Question: I'm trying to evaluate the value of a constant expression. In the debugger I can see the value:

but how do I get at it in code?
The expression is of the form:
'''
x => x.ListPropery[5].ChildProperty
'''
I'm walking down the expression to convert it into a string, but I've got stuck at the indexer part.
The indexer creates a 'MethodCallExpression' on 'IList<>' to 'get_Item', I can then work my way into the arguments to get at a constant expression which was generated like this:
'''
for(var i = 0; i < list.Count; i++)
{
var j = i;
Expression<Func<IList<TValue>, TValue>> indexer = xs => xs[j];
'''
Update:
'''
(exp.Arguments[0] as MemberExpression).Member
'''
returns a 'MemberInfo'
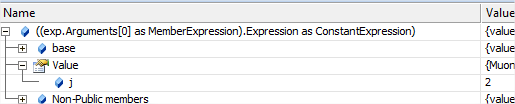
Answer: aha!
'(exp.Arguments[0] as MemberExpression).Member' is a 'FieldInfo'
so I can do:
'''
((exp.Arguments[0] as MemberExpression).Member as FieldInfo).GetValue(((exp.Arguments[0] as MemberExpression).Expression as ConstantExpression).Value)
'''